Question: I am writing a small WPF application using MVVM pattern.
I set some style resources for buttons into my main window and I would like them to apply to the buttons into the views. The problem is that some of the buttons are having a style with trigger. So I would like to inherit this style from the generic one
here is my main window code:
'''
<Window.Resources>
<DataTemplate DataType="{x:Type vm:HomeViewModel}">
<views:HomeView/>
</DataTemplate>
<DataTemplate DataType="{x:Type vm:DetailReportViewModel}">
<views:DetailReportView/>
</DataTemplate>
<DataTemplate DataType="{x:Type vm:TransferViewModel}">
<views:TransferView/>
</DataTemplate>
<Style TargetType="{x:Type Button}">
<Setter Property="Margin" Value="5"/>
<Setter Property="MinWidth" Value="30"/>
<Setter Property="Foreground" Value="Red"/>
</Style>
<Style TargetType="{x:Type ComboBox}">
<Setter Property="Margin" Value="5"/>
</Style>
</Window.Resources>
'''
here is the button XAML into my view/usercontrol
'''
<Button Content="Delete" Command="{Binding DeleteReportCommand}">
<Button.Style>
<Style TargetType="{x:Type Button}">
<Style.Triggers>
<DataTrigger Binding="{Binding Mode}">
<DataTrigger.Value>
<vm:Mode>Add</vm:Mode>
</DataTrigger.Value>
<Setter Property="Visibility" Value="Collapsed"/>
</DataTrigger>
<DataTrigger Binding="{Binding Mode}">
<DataTrigger.Value>
<vm:Mode>Edit</vm:Mode>
</DataTrigger.Value>
<Setter Property="Visibility" Value="Visible"/>
</DataTrigger>
</Style.Triggers>
</Style>
</Button.Style>
</Button>
'''
I tried to used BasedOn="{StaticResource {x:Type Button} to inherit but it doesn't seems to work (see img)

I tried with a key name but static resource won't find the key name as it's not on the same view. And BasedOn is not accepting Dynamic resource.
Anything I am missing?
Thank you
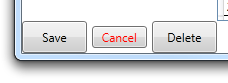
Answer: You can put all the custom styles in a separate resource dictionary file and you can add it in usercontrol.resources.
Refer this: <URL>
Or you can put all those in app.xaml (Application.Resources).
Refer this: <URL>